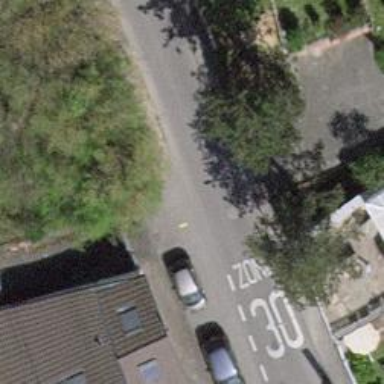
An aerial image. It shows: Residential road.